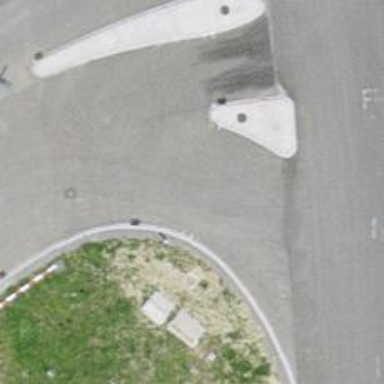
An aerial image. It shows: Road with traffic signals.